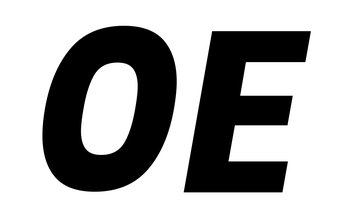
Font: Poppins-BoldItalic